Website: slack
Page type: payment
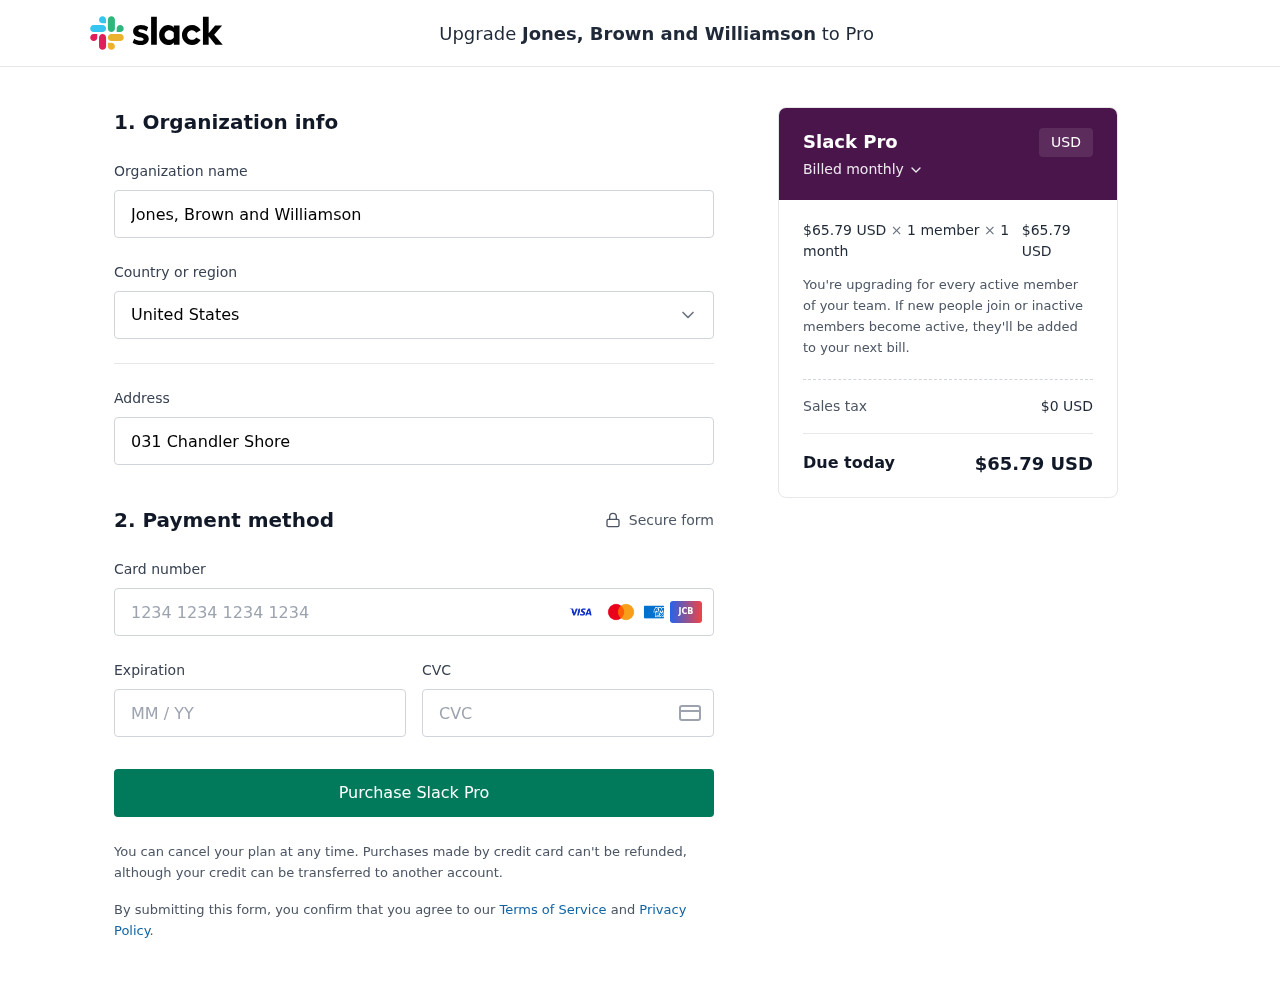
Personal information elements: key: PII_CARD_CVV
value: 994
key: PII_CARD_EXPIRY
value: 01/27
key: PII_CARD_NUMBER
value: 6011 9553 0561 7457
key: PII_COMPANY
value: Jones, Brown and Williamson
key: PII_COUNTRY
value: United States
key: PII_STREET
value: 031 Chandler Shore Suite 385
Product elements: key: PRODUCT1_PRICE
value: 65.79
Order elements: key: ORDER_SUBTOTAL
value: $65.79 USD
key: ORDER_TAX
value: $0 USD
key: ORDER_TOTAL
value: $65.79 USD